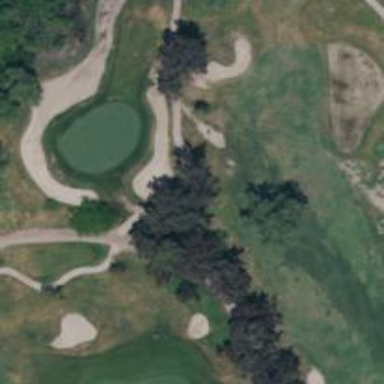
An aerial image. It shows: Path for golf carts.